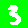
Digit: 3